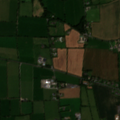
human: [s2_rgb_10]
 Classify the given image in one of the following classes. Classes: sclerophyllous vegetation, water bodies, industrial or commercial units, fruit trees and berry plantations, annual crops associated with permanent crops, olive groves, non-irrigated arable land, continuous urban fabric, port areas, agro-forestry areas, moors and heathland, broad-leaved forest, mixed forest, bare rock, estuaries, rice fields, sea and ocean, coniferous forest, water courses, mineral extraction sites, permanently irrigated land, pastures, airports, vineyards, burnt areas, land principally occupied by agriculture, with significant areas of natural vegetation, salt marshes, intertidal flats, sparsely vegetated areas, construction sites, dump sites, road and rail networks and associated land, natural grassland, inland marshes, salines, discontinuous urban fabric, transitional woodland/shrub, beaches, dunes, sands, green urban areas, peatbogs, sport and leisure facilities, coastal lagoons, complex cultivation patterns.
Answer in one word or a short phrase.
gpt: discontinuous urban fabric, non-irrigated arable land, pastures